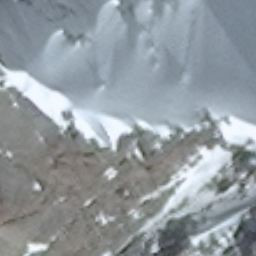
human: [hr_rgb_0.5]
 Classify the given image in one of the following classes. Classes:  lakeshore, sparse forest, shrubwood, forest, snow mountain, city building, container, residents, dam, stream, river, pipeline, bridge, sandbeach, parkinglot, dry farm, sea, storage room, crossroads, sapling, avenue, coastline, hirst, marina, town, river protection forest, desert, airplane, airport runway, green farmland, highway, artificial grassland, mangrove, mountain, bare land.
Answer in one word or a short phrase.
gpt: snow mountain